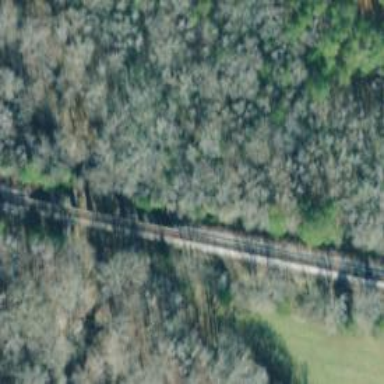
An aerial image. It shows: Railway bridge.